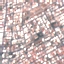
Land use / land cover: Residential